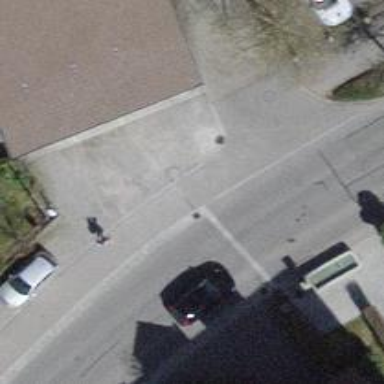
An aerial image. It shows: Sidewalk along the footway.